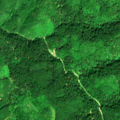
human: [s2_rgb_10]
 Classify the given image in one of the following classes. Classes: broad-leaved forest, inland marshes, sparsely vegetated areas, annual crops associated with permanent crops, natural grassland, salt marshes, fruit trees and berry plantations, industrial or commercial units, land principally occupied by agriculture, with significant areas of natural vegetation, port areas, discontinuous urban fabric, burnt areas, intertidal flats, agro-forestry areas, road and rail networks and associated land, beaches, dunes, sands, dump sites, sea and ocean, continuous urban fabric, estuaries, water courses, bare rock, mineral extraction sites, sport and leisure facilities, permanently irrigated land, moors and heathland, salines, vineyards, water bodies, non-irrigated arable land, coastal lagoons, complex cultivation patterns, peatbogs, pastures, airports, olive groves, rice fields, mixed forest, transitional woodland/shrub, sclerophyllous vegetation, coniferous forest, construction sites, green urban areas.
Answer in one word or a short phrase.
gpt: broad-leaved forest